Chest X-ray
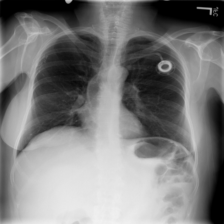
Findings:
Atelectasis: negative
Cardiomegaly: negative
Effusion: negative
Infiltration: negative
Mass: negative
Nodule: negative
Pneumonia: negative
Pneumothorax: negative
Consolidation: negative
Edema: negative
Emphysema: negative
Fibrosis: negative
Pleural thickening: negative
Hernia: negative